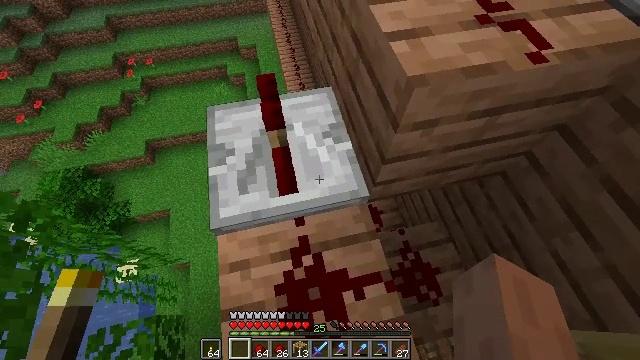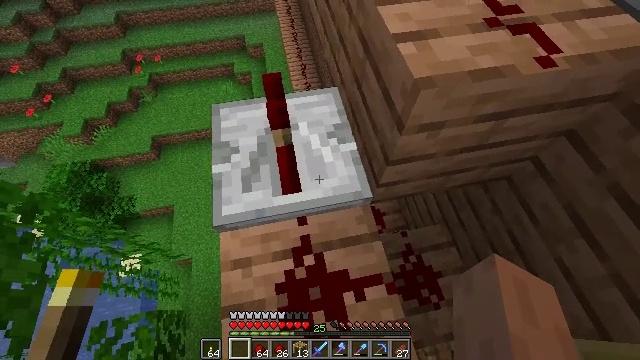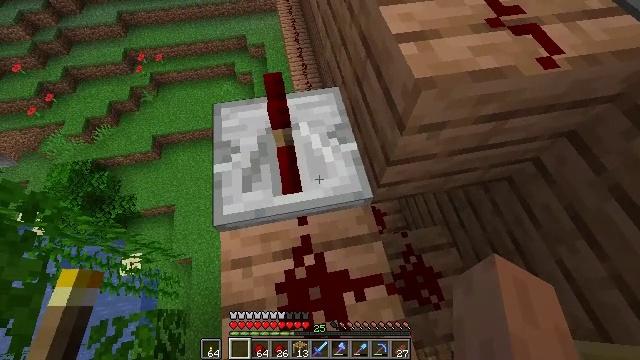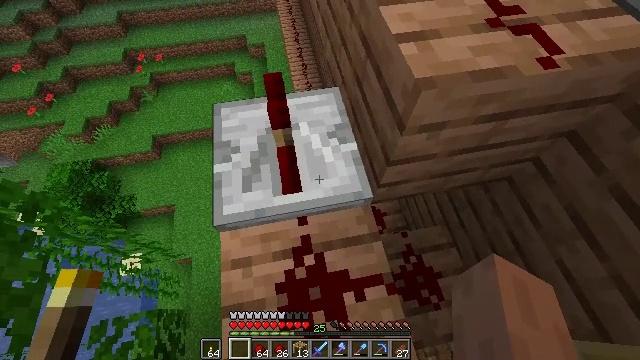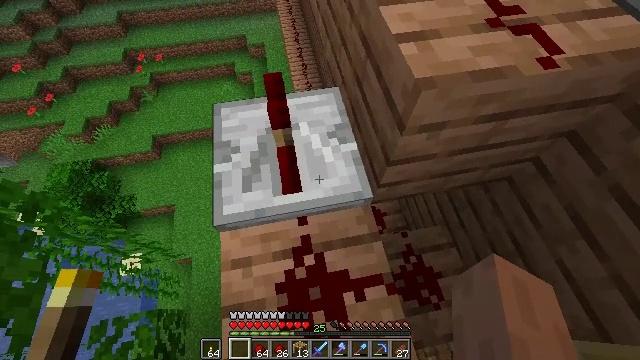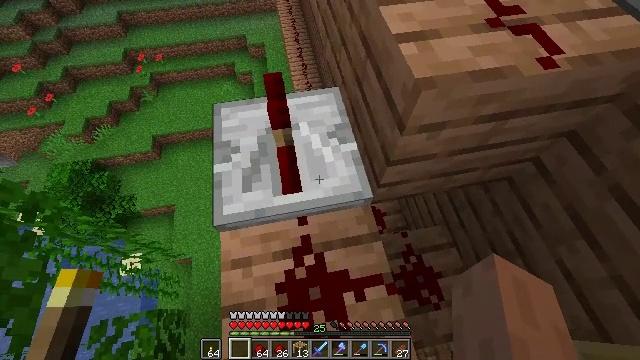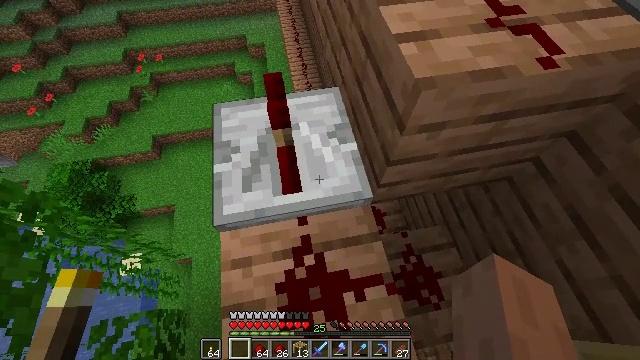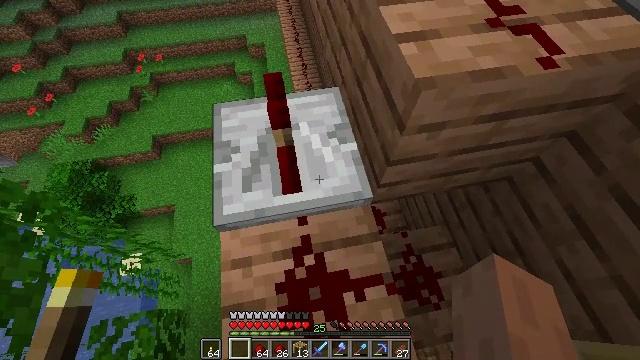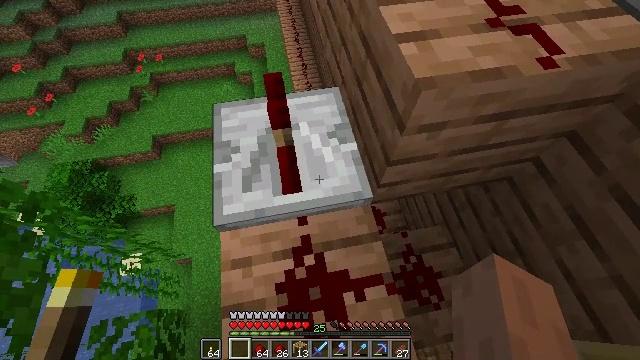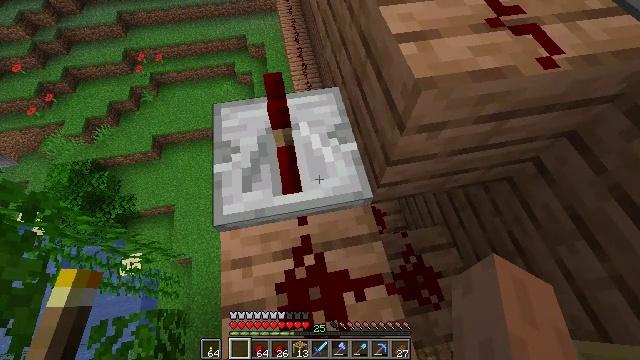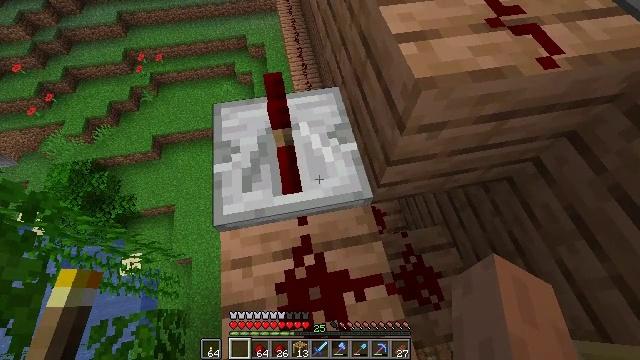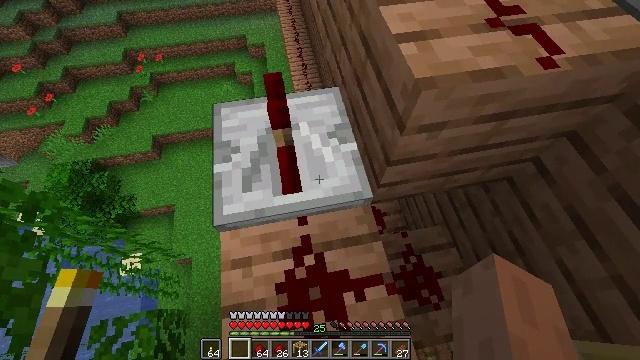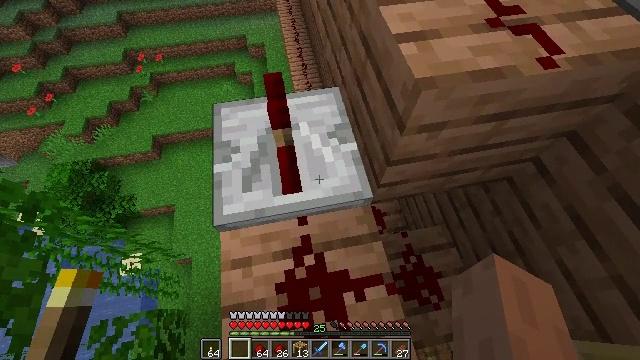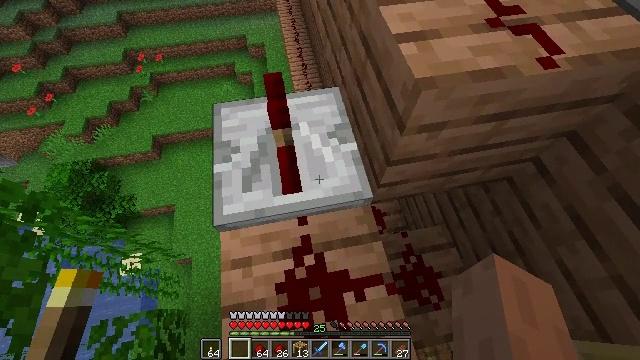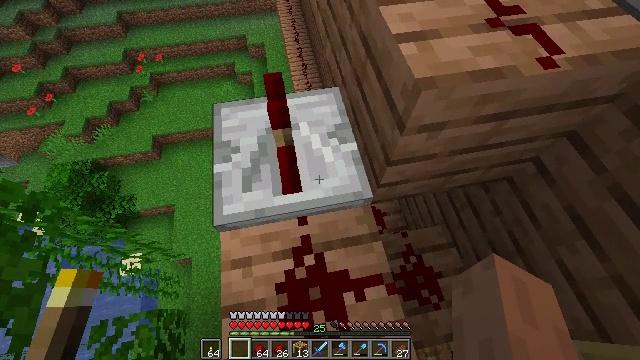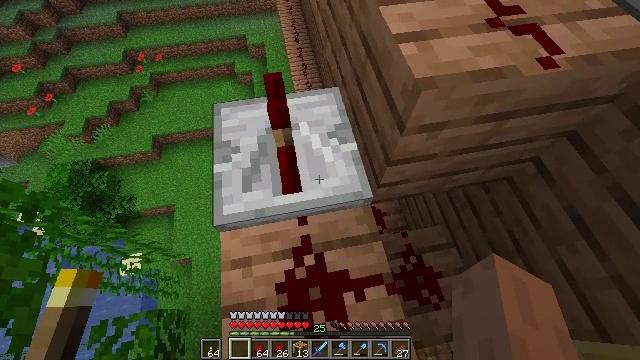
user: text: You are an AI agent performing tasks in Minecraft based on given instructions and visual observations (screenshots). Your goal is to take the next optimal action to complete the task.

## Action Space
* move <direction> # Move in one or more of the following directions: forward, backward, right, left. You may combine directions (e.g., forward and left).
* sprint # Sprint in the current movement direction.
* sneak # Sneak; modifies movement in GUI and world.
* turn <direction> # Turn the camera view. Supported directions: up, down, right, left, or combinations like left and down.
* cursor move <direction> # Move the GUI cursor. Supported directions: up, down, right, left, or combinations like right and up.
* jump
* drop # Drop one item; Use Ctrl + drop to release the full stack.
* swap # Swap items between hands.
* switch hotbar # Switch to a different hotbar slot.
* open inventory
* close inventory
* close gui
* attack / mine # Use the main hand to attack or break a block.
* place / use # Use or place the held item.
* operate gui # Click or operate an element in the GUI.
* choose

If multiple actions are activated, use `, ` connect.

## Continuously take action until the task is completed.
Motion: motion action
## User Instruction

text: Mine the repeater.
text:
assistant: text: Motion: turn left
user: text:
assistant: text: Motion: no_op
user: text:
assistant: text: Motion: no_op
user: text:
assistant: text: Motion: no_op
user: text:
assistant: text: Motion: no_op
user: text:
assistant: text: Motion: no_op
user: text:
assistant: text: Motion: no_op
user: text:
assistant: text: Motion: no_op
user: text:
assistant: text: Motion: no_op
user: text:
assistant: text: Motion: no_op
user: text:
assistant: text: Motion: no_op
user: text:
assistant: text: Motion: no_op
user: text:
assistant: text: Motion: no_op
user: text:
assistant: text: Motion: no_op
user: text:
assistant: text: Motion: no_op
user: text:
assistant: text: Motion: no_op
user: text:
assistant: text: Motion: no_op
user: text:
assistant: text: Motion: no_op
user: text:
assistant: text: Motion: no_op
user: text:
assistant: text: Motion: no_op
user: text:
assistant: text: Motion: no_op
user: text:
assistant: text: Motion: no_op
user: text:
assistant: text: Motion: no_op
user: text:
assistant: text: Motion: no_op
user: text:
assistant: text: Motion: no_op
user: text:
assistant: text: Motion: no_op
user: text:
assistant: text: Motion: no_op
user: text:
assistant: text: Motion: no_op
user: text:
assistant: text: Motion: no_op
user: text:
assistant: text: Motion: no_op